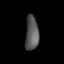
Tissue: lung
Cell type: Fibroblasts
Senescence score: 0.5637
Nuclear area (px): 442
Mean DAPI intensity: 88.394